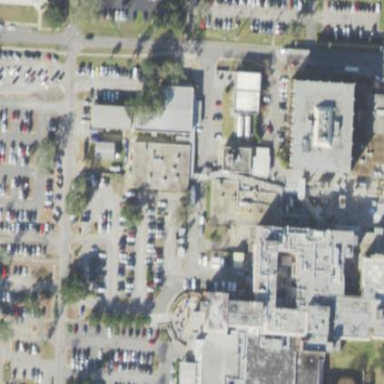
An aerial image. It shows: Healthcare facility identified as hospital.